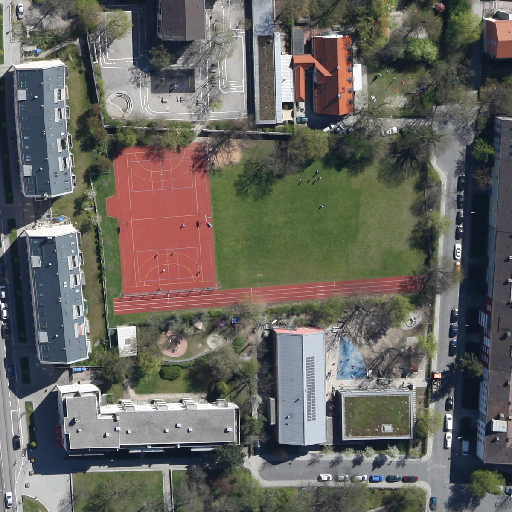
Referring expression: vehicle in the parking area